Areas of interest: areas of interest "Scenic Spot"
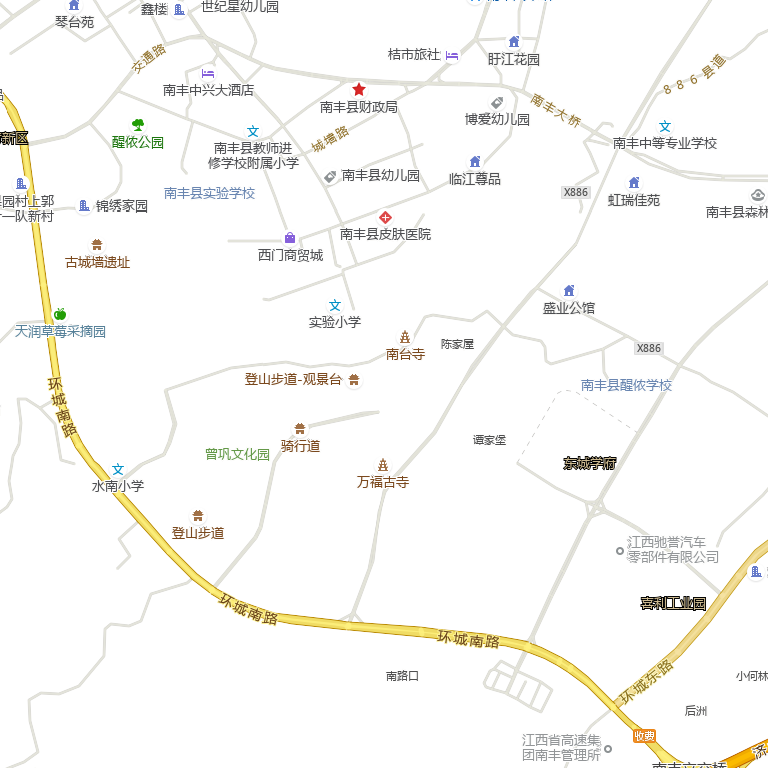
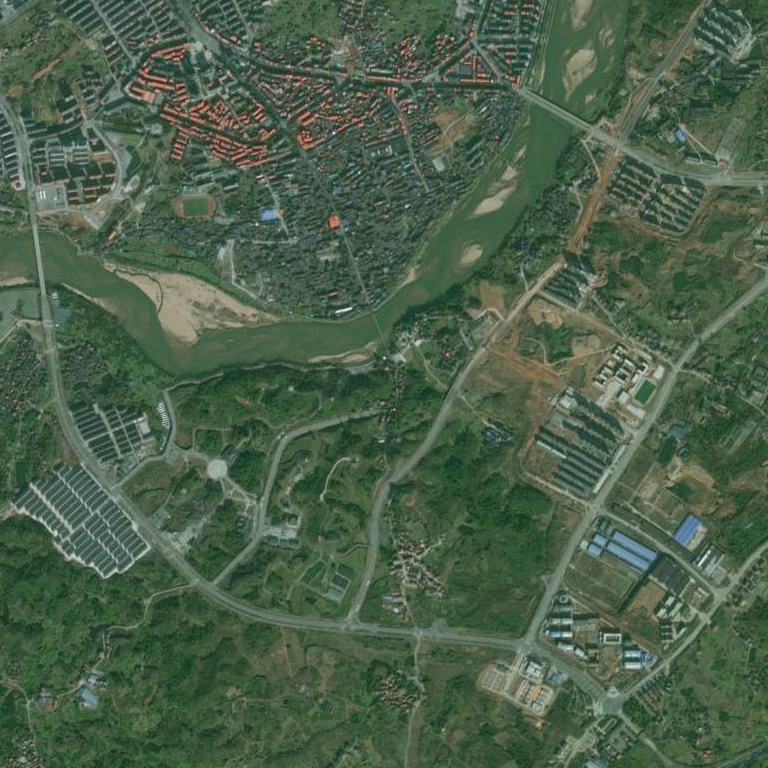